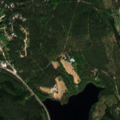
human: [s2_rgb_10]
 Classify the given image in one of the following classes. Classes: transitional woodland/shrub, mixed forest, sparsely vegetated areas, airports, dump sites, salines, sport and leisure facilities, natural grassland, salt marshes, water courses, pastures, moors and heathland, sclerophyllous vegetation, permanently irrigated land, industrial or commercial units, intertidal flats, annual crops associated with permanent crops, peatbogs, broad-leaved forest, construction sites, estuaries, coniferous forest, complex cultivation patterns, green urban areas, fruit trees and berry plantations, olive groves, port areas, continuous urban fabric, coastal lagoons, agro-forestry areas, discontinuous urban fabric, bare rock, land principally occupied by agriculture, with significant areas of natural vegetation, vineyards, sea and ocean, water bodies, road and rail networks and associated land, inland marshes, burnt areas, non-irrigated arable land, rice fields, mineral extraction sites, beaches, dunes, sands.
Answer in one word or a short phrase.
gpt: discontinuous urban fabric, coniferous forest, mixed forest, water bodies